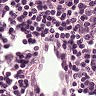
Metastatic tissue present: no